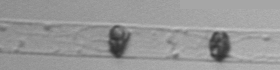
Label: Dactyliosolen_blavyanus